Question: Sessions within my IIS7.5 stop responding for no obvious reason.
I'm developing ASP.NET 2.0 web applications using Visual Studio 2010 on a Windows 7 Ultimate 32-bit machine (which is a VMware instance running in VMware Workstation).
For no obvious reason, IIS just appears to stop working for the current session. If I restart the browser, it works... for a short time, and then stops again. If I open a different browser (while the first one is hanging) the new one works... for a short time.
Restarting IIS works (for a short time) or rebuilding the application (for a short time) - but there is absolutely no pattern to when it stops working... and it's driving me insane!!
There is no high-CPU-usage during this time, nor any high-memory-usage.
Nor does it not appear to be browser specific - I generally use FireFox for development, but this also happens on Chrome and IE. Nor is it just on the machine, but also when I test the website on old browsers running in other virtual instances.
I'm not sure when this started happening, so I am unable to say what (if anything) had changed at the time.
Can anybody suggest any reason why this might be happening?
---
This is now driving me insane - so I've been doing more investigation.
Here is a screen-shot of FireBug which is showing that the actual '.aspx' request is completing correctly, but for some reason IIS is simply not responding to the request for all the files within the page. The files are definitely there and have been served by IIS many, many times.

I have turned on the logs for IIS, and the only requests it has logged are those that show as successful in FireBug... those in red are missing.
'''
#Fields: date time s-ip cs-method cs-uri-stem cs-uri-query s-port c-ip sc-status sc-substatus sc-win32-status time-taken
2013-02-06 11:00:40 127.0.0.1 GET /default.aspx - 80 superuser 127.0.0.1 200 0 0 15
2013-02-06 11:00:40 127.0.0.1 GET /Org/Layout/Css/v0/FrontGeneral.css - 80 - 127.0.0.1 200 0 0 15
2013-02-06 11:00:40 127.0.0.1 GET /WebResource.axd d=IJ9YYVsWm9qkk8kUYcn2sYcQLbYErTn4We9MkwgF6JGUiPeoRWMmAKKsi_AbjNJQ-Je-l4D-1zuU66SBZi_kDHe1u7c1&t=634604425351482412 80 superuser 127.0.0.1 200 0 0 0
2013-02-06 11:00:40 127.0.0.1 GET /Scripts/v0/DefaultButtonFix.js - 80 - 127.0.0.1 304 0 0 0
'''
I have also turned on the "Trace Failed Requests" (using information <URL> but that is not producing anything... the directory is empty
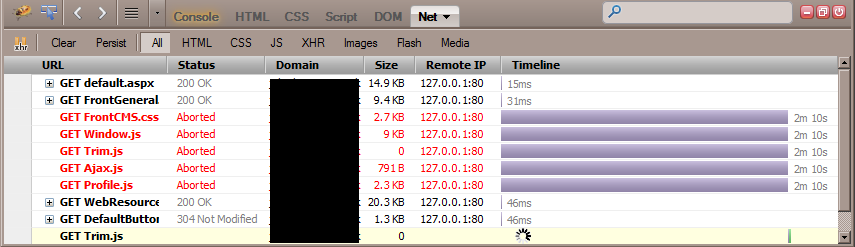
Answer: Still testing this but have finally found success. Disabling my AVG virus scanner seems to clear this issue right up. If you have a virus scanner/security package dont bother adding exceptions, just blanket disable it temporarily and give it a go. You can add the exceptions back in if this test proves successful.
Know how you feel. This has been driving me nuts for weeks. I have been tweaking FF and Chrome settings with no effect whatsoever.
Best of luck...